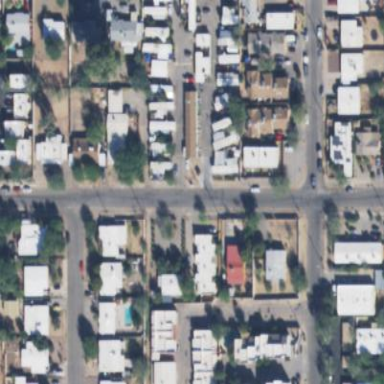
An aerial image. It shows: Residential area known as trailer park.